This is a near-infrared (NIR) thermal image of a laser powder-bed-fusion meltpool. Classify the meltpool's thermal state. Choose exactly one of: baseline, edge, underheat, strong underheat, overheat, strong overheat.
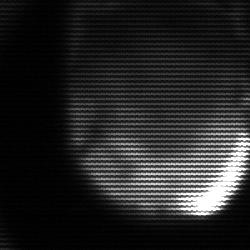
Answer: edge